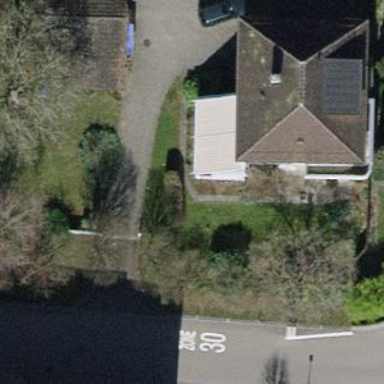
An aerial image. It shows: House with hipped roof.